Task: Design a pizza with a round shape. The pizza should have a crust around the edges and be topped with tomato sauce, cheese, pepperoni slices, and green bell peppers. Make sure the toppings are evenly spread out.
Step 129:
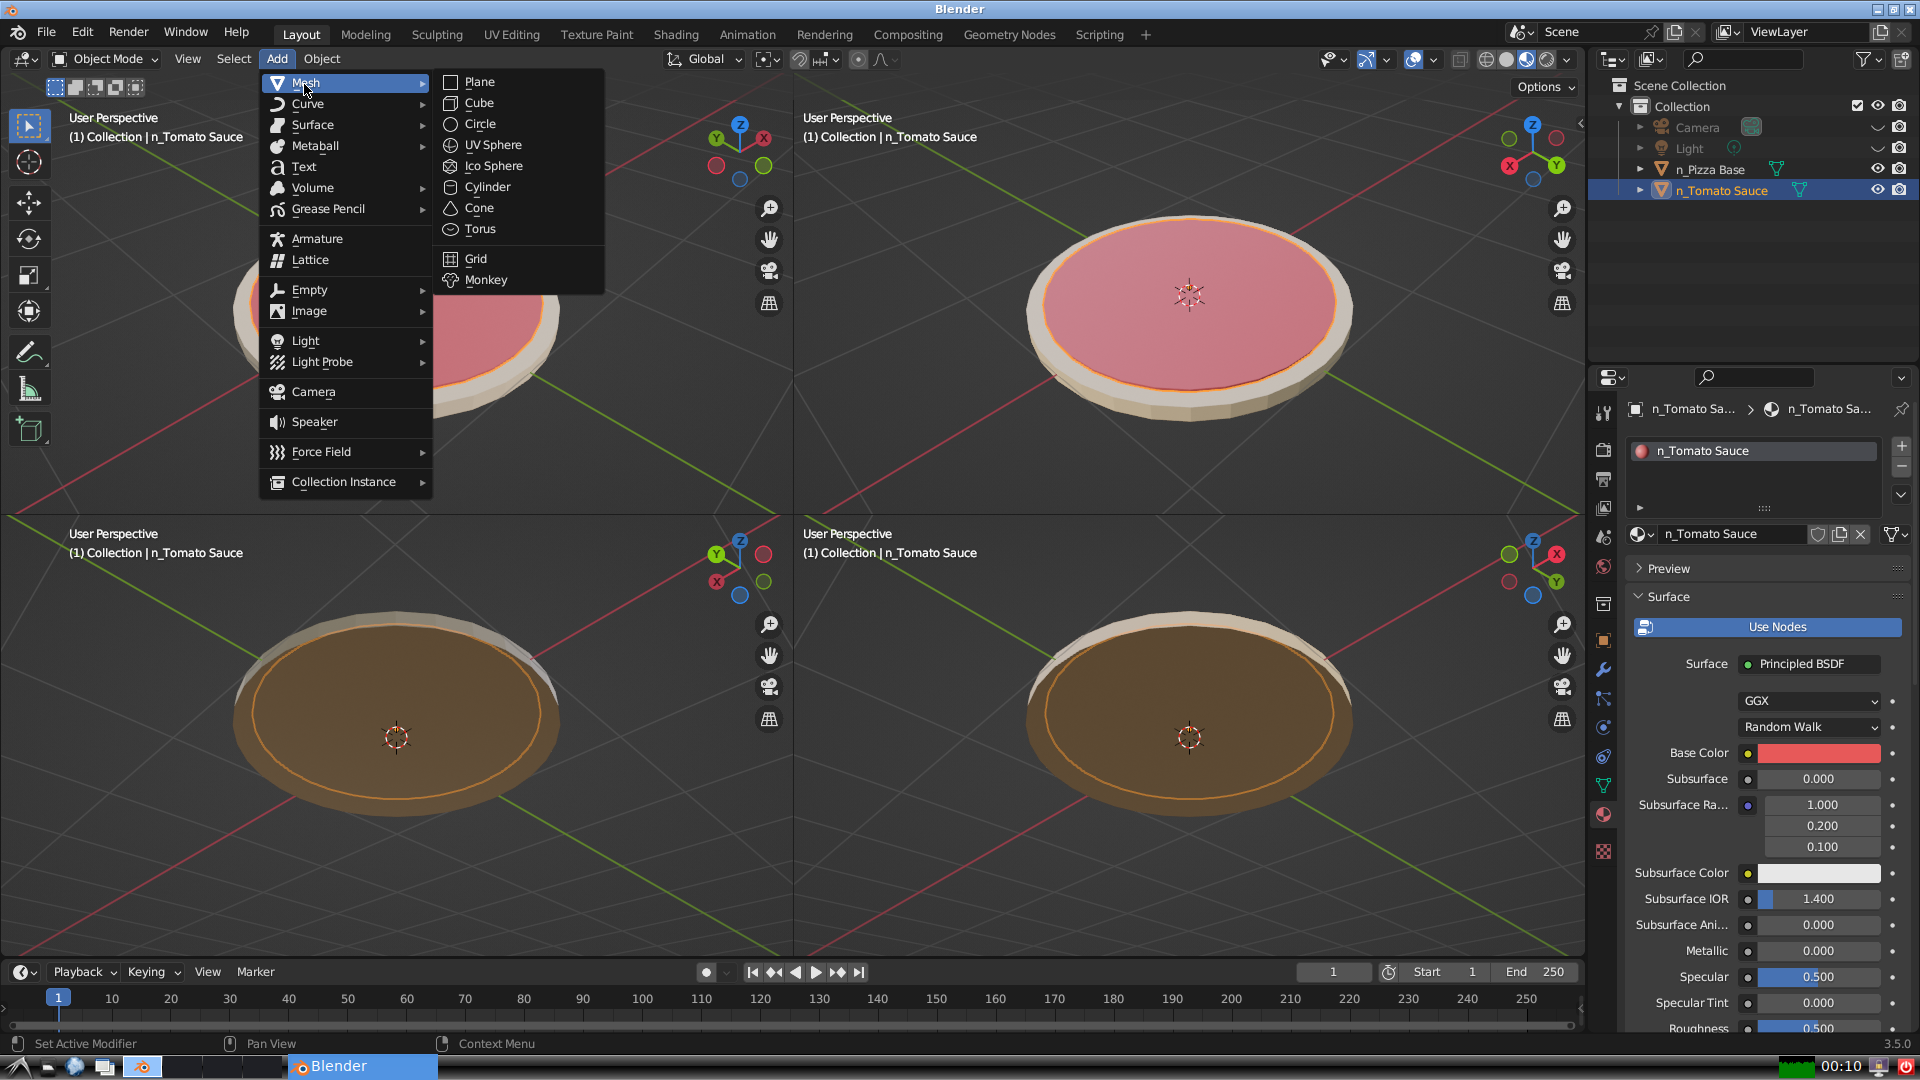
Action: {"mouse_move": [499, 187]}